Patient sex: F
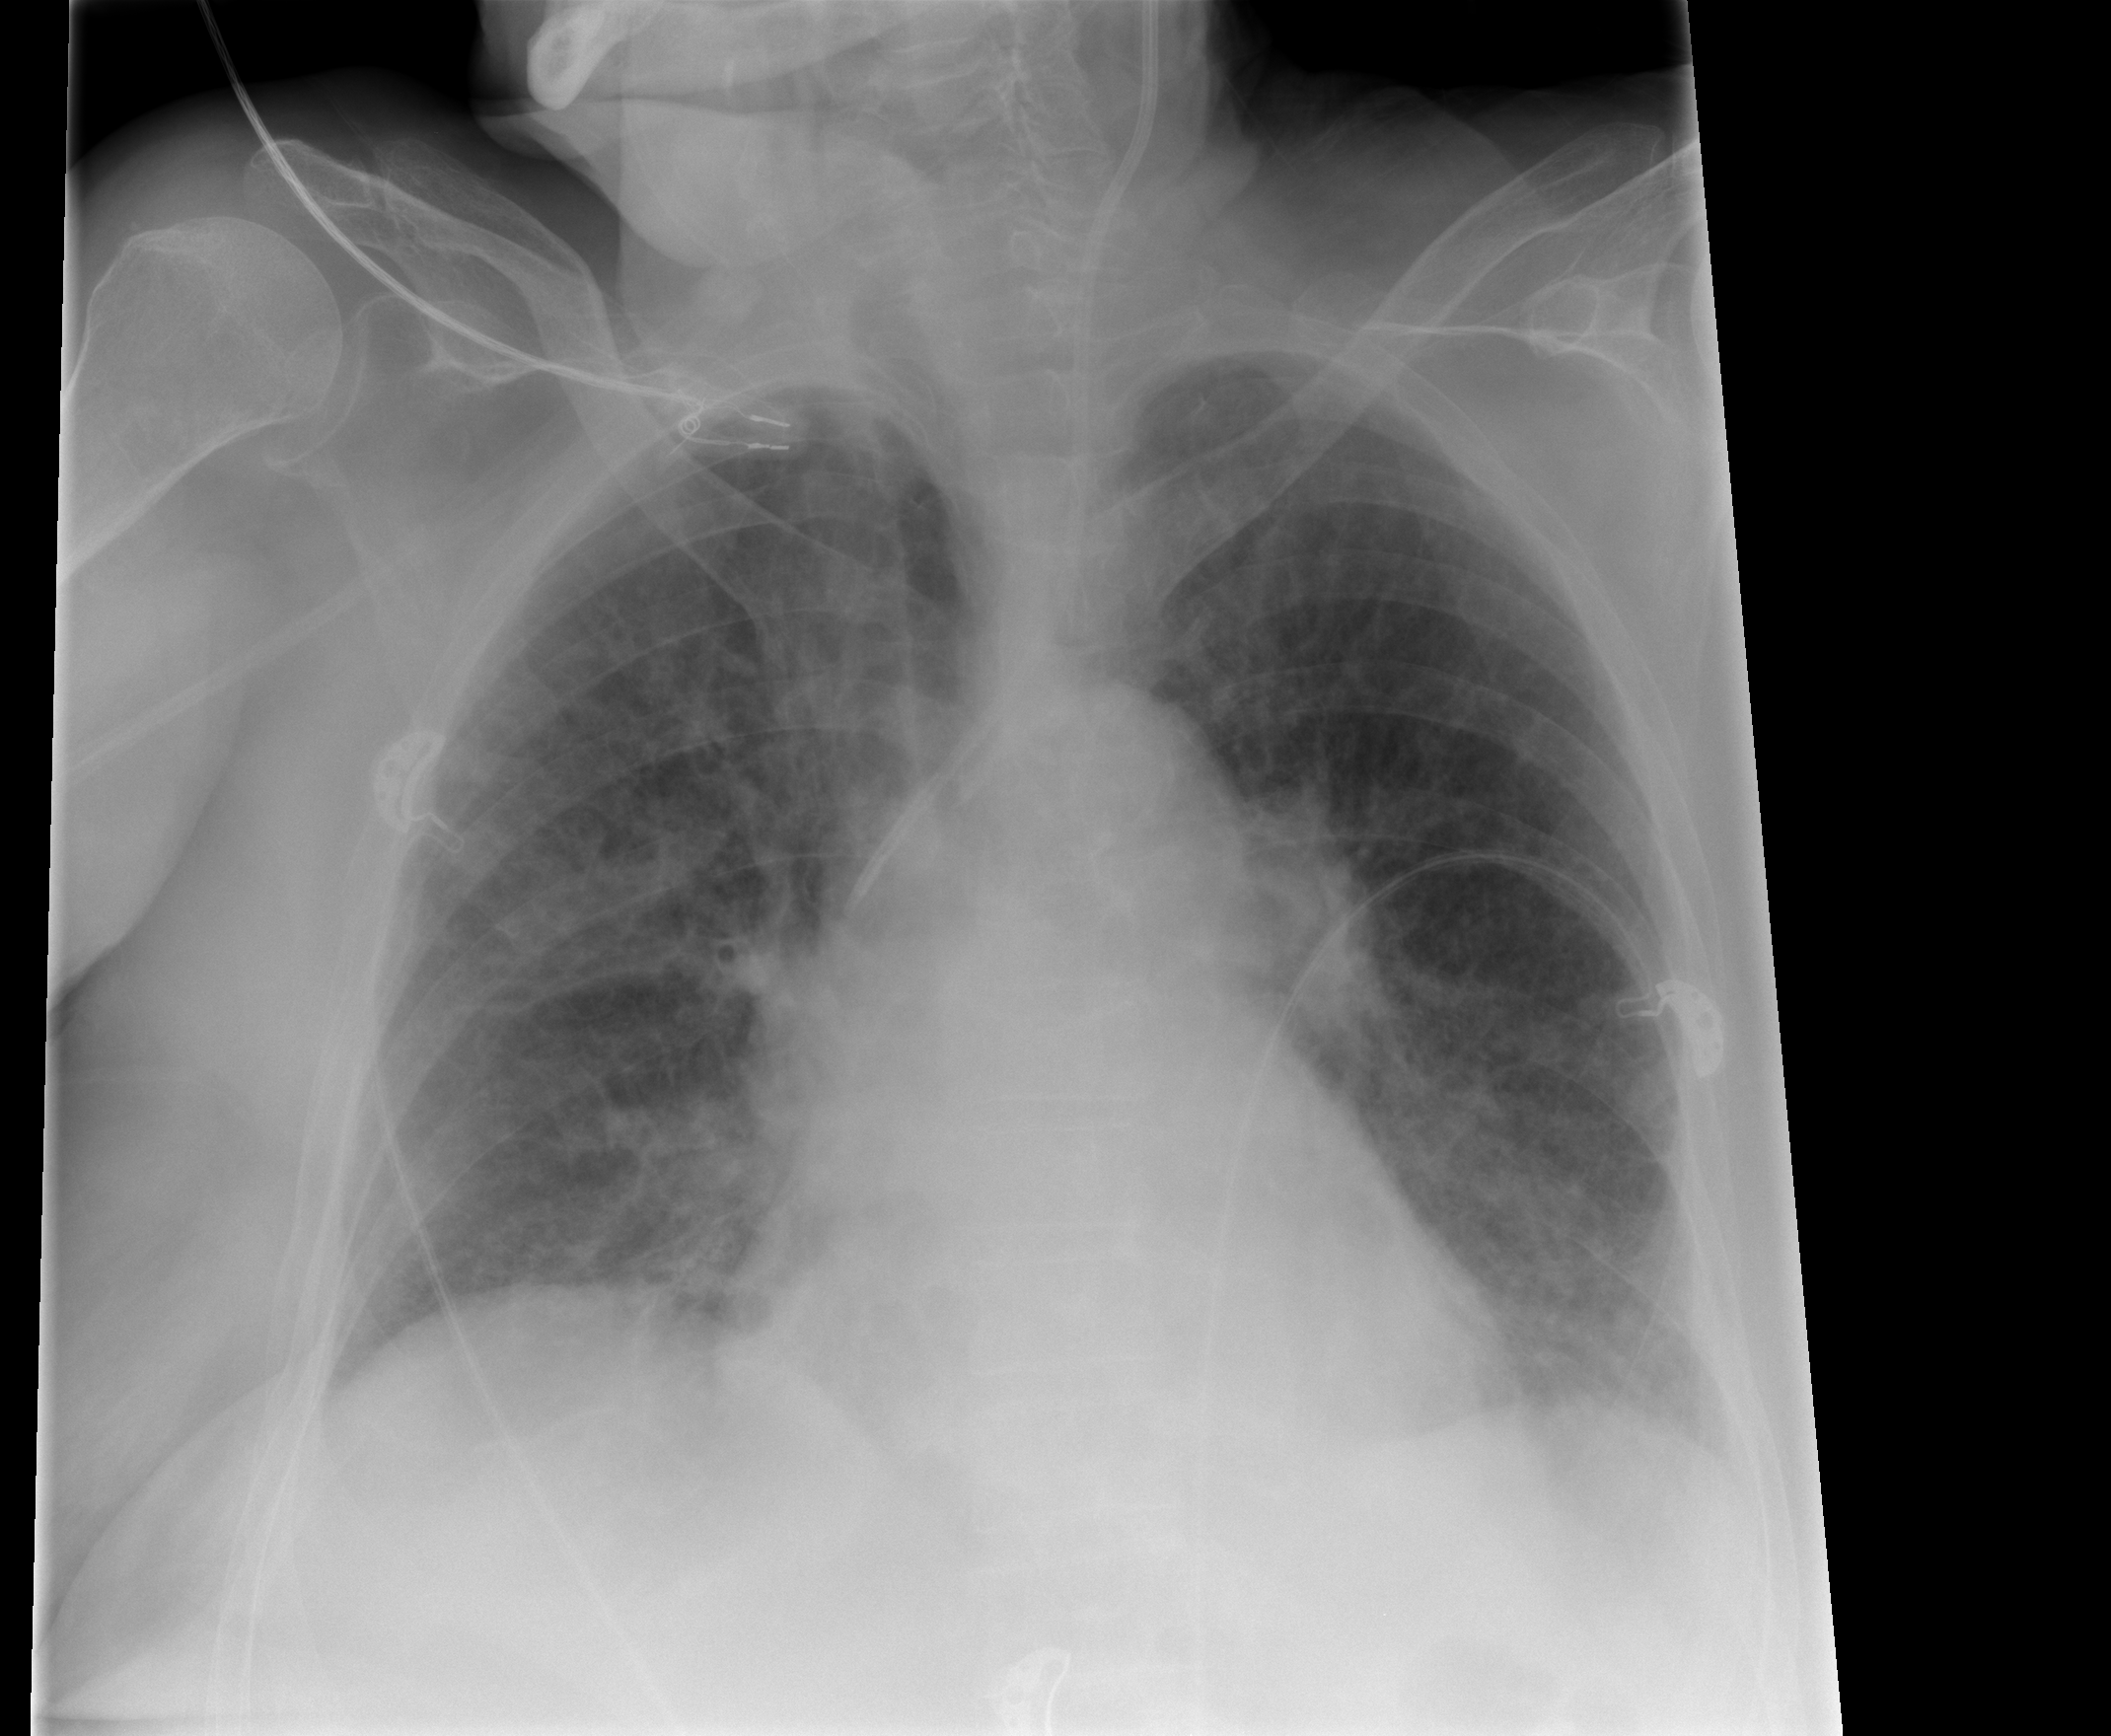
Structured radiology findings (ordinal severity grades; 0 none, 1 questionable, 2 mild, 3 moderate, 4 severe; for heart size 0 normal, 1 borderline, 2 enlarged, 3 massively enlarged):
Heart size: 0
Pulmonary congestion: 2
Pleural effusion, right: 1
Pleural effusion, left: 0
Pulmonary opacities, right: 0
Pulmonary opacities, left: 2
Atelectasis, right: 2
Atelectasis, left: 2